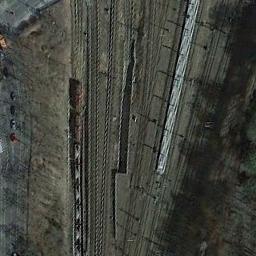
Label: railway